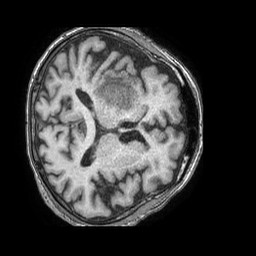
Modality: T1w
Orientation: axial
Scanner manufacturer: philips
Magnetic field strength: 1.5 T
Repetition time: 0.007583 s
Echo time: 0.003443 s